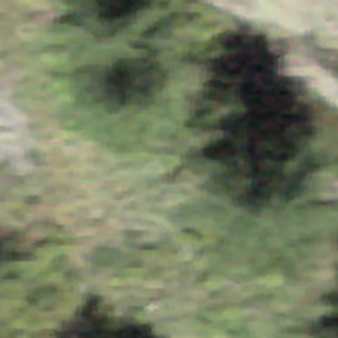
Label: other